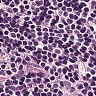
Metastatic tissue present: no